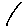
Label: line